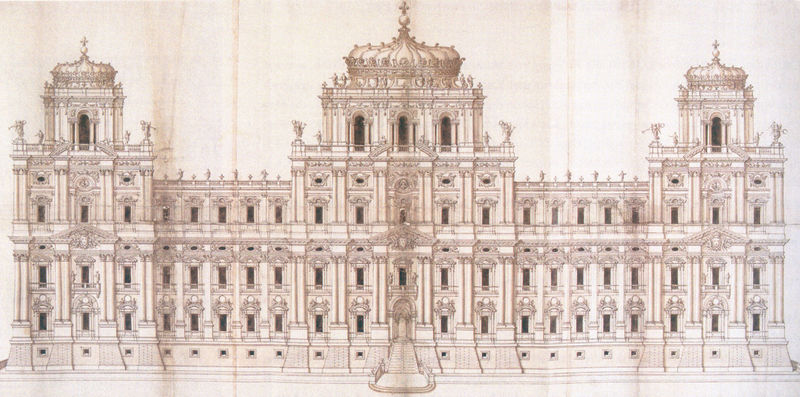
Titel: Entwurf für die Ostfassade des Louvre
Künstler: Carlo Rainaldi
Standort: Paris
Institution: Louvre
Schlagwörter: feder, flügel, braun, fenster, frankreich, paris, skizze, säulen, tür, zeichnung, dach, gebäude, schloss, architektur, barock, falten, sockel, kirche, drei, front, krone, renaissance, turm, engel, balkon, relief, papier, ansicht, fassade, giebel, vergilbt, pilaster, figuren, kuppel, böschung, treppe, vorsprung, detail, symmetrie, stuck, vasen, stufen, tor, eingang, tusche, kreuz, kuppeln, türme, palast, palazzo, stockwerk, balustrade, symmetrisch, druck, stich, kugeln, entwurf, kapitelle, portal, sims, gesims, skulpturen, kreuze, risalit, statuen, residenz, mezzanin, frontansicht, freitreppe, historismus, vorderansicht, posaunen, plan, zentrum, ballustrade, kellerfenster, dresden, empire, prunk, klassik, stockwerke, bau, geschoss, bauwerk, parallelen, kronen, aufriss, etage, mittelrisalit, hausfront, mittelbau, risalite, säulenordnung, gesimse, seitenrisalit, vorderfront, festsaal, baluster, belle etage, prunkvoll, zwinger, syymetrie, sonnenkönig, faltspuren, fassadenriss, mezanin, schlß, tryptisch, verbindungsbauten, sans souci, gilb, arhcitektur, aufiss, gewbäude